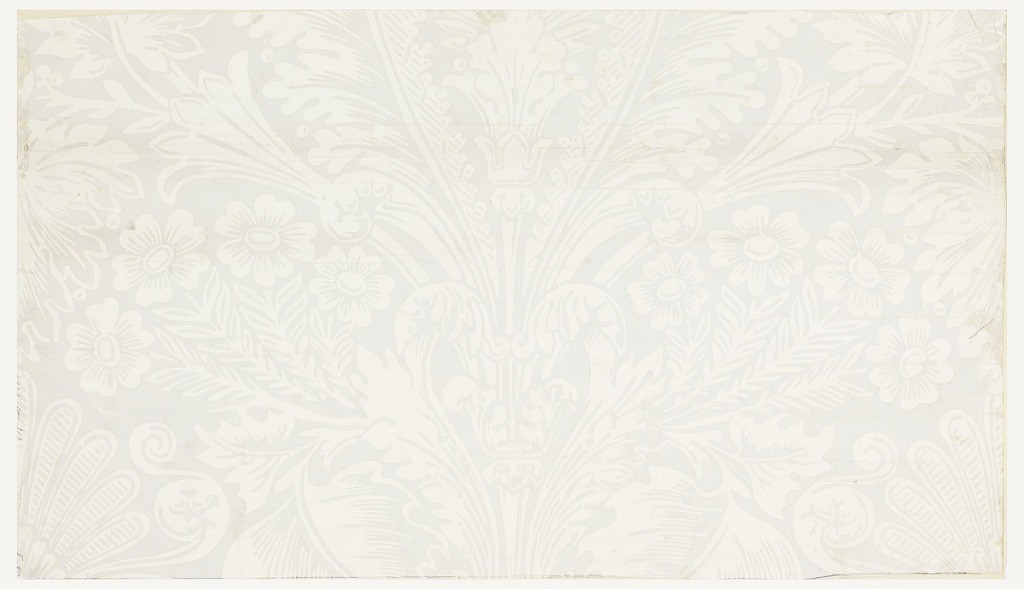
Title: Sidewall
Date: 1875–90
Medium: Machine-printed and glazed
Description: Horizontal rectangle, giving a complete width less margins. Large-scale pattern of flowing leaf-forms and scrolls, with flowers. Printed in pale gray on glazed white paper.